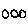
Label: circle